Field crop: tomato
Growth stage: 1
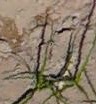
Species: cyperus